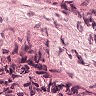
Metastatic tissue present: no